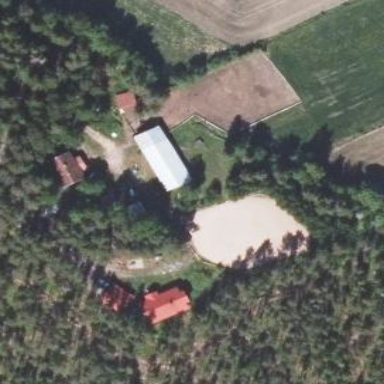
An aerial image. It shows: Farmyard area.